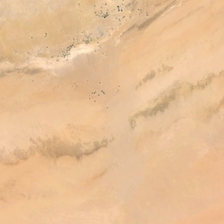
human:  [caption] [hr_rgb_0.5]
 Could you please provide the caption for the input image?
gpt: it is a large piece of yellow desert .

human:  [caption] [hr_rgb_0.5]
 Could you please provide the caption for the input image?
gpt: it is a large piece of yellow desert .

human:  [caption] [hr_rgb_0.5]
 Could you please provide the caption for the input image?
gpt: it is a large piece of yellow desert .

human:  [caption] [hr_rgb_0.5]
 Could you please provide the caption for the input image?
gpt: it is a large piece of yellow desert .

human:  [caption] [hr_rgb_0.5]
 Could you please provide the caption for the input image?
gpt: it is a large piece of yellow desert .